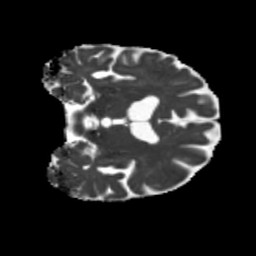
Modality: MD
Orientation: coronal
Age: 68
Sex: male
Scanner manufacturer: siemens
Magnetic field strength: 3 T
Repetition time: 5.25 s
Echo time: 0.08 s